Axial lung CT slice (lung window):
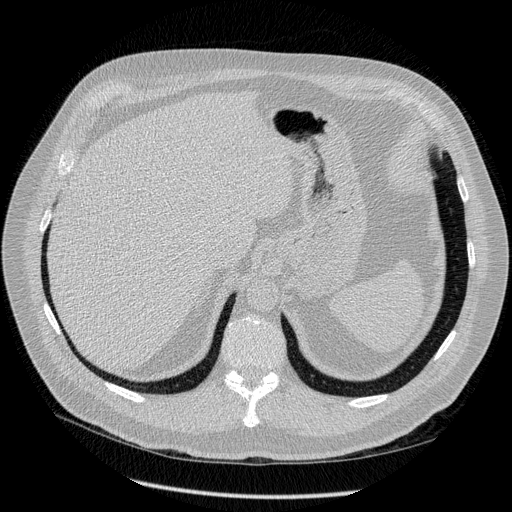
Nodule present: no